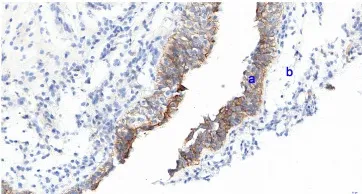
HE staining based on a urothelial biopsy specimen and IHC for HER2 expression in the urinary tract. (C, D) IHC indicated slight thinning or loss of epithelial cells detected by pathological EnVision method staining. A and b represent the transitional cell and inherent layer of connective tissue, respectively. The images were observed under a magnification of x100.
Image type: pathology (immunostaining)